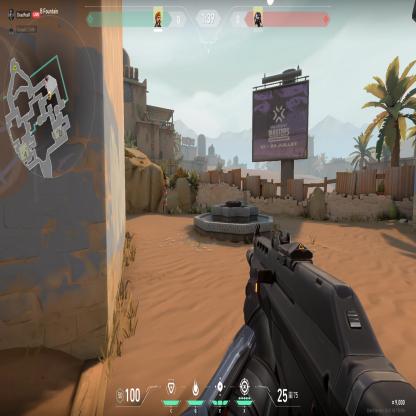
Label: enemy